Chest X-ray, PA view. Patient: 70 years old, sex M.
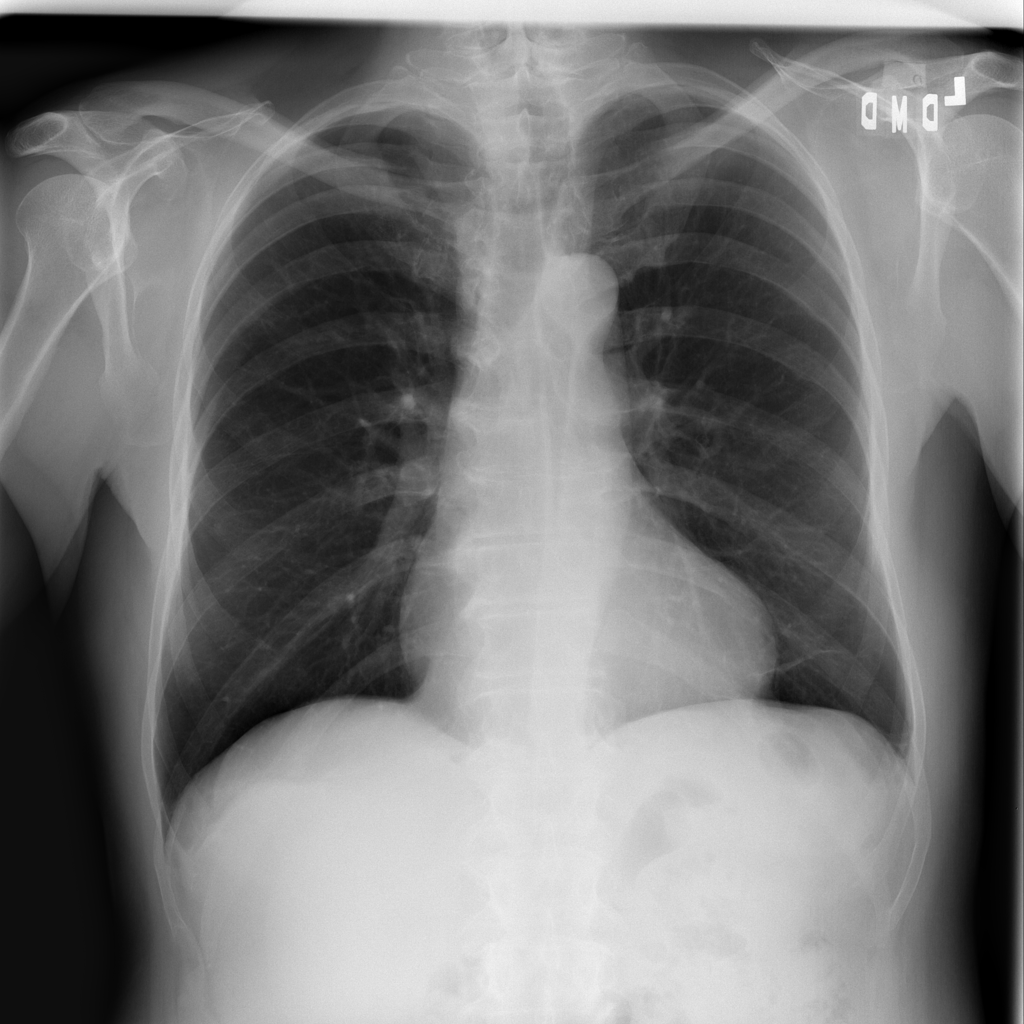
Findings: No Finding